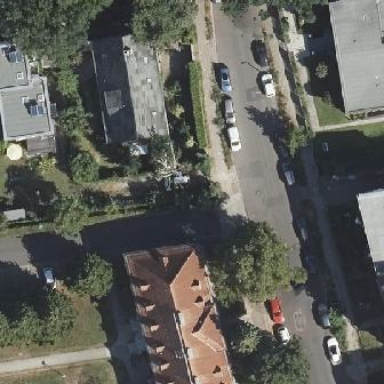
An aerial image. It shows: Gabled roof apartments building.